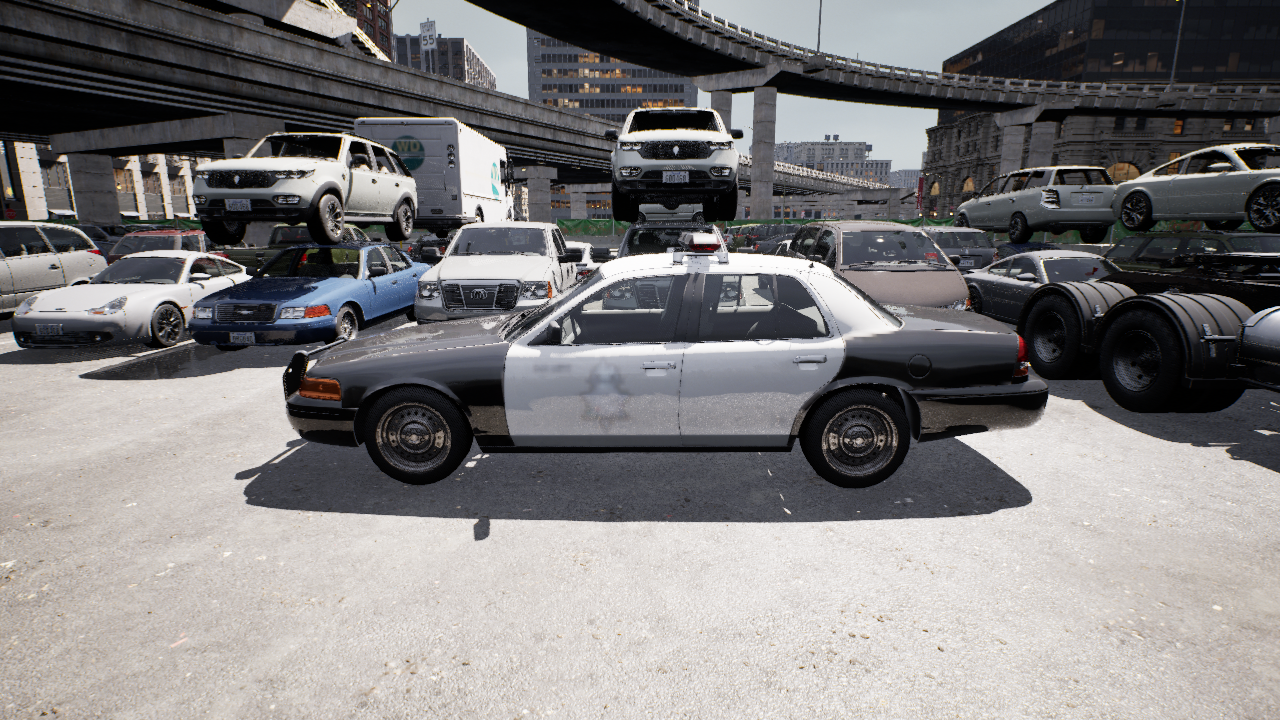
Venue: arterial
Lighting: clear day
Vehicle rig: sedan